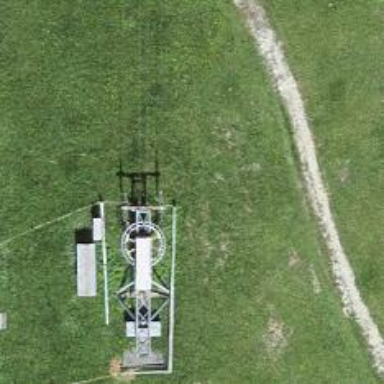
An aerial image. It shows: Ski lift for winter sports.